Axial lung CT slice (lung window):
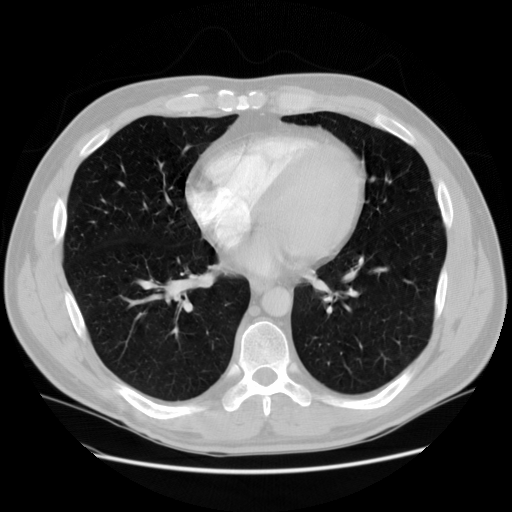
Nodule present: no